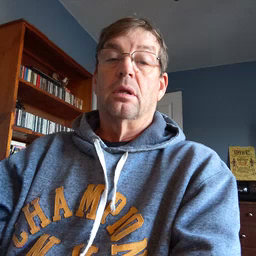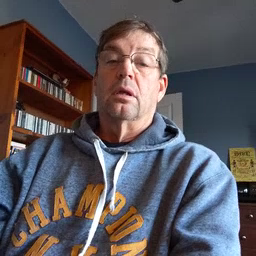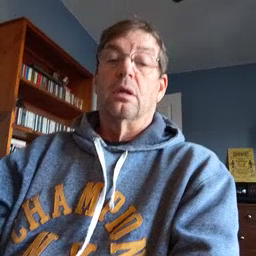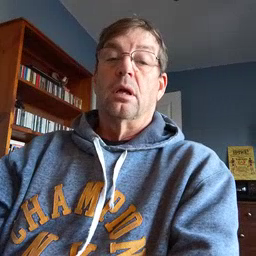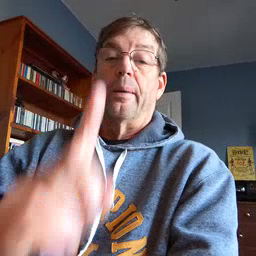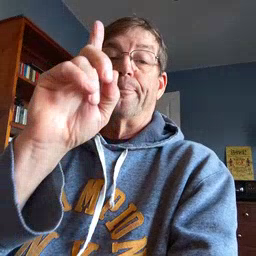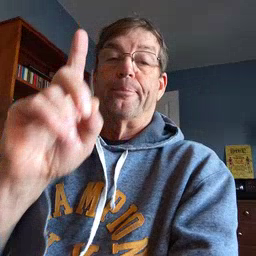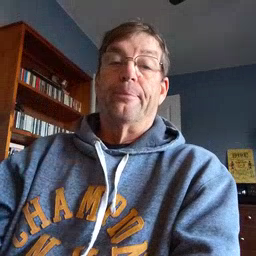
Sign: up